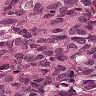
Metastatic tissue present: yes